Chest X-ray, PA view. Patient: 54 years old, sex F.
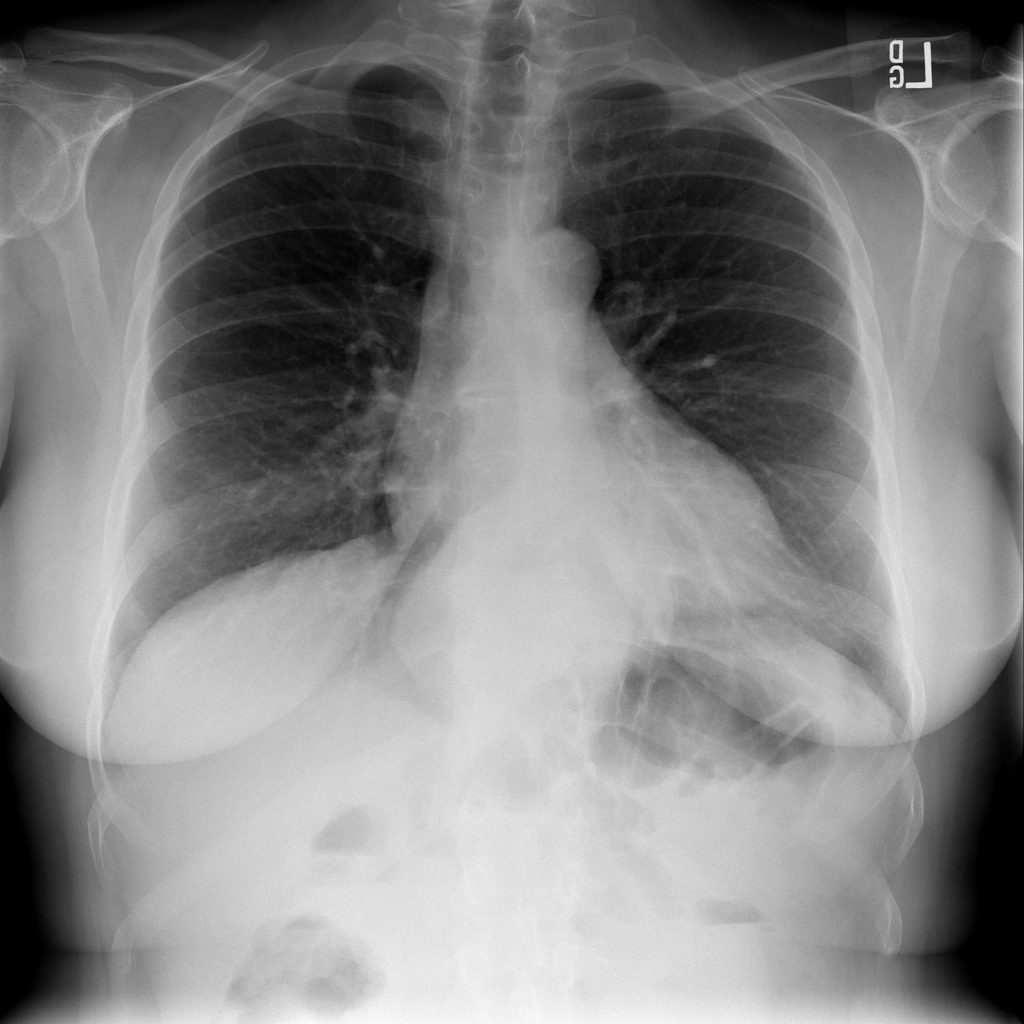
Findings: Hernia